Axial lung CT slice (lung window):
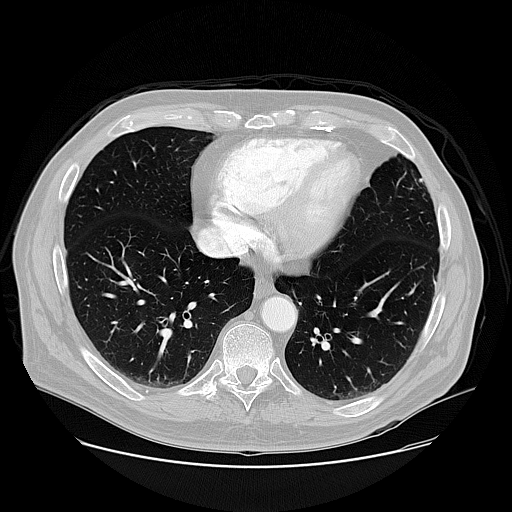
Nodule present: no